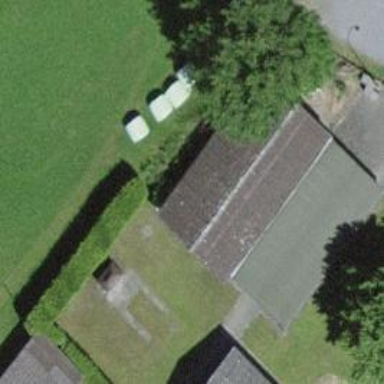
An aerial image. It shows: Allotment house.